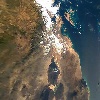
Label: land